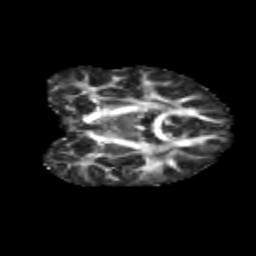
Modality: FA
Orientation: coronal
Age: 12
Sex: female
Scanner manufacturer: siemens
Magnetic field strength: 3 T
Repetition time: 3.8 s
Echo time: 0.07 s